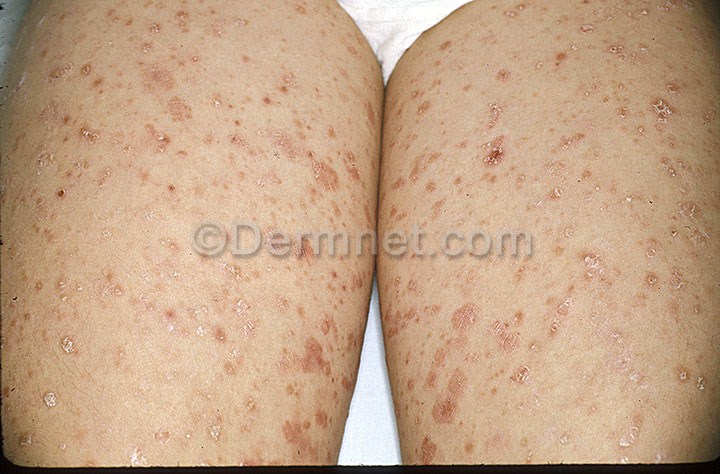
Disease: Psoriasis pictures Lichen Planus and related diseases